Interaction volume radius: 5 \u00c5
Interaction volume height: 10 \u00c5
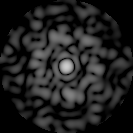
Disorder parameter: 0.7578